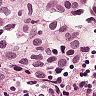
Metastatic tissue present: yes